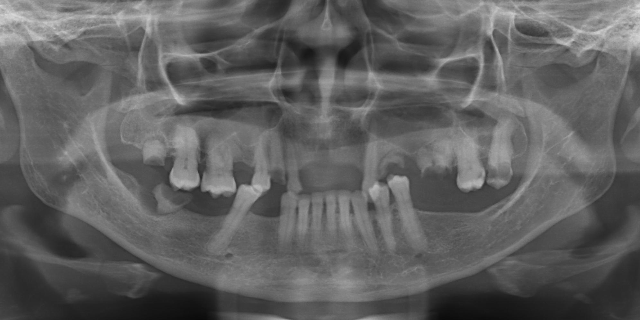
adult